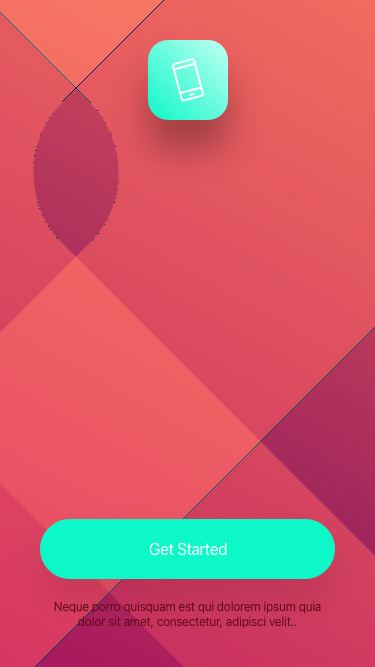
Text in this UI design:
Neque porro quisquam est qui dolorem ipsum quia dolor sit amet, consectetur, adipisci velit..
Get Started